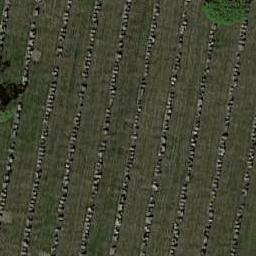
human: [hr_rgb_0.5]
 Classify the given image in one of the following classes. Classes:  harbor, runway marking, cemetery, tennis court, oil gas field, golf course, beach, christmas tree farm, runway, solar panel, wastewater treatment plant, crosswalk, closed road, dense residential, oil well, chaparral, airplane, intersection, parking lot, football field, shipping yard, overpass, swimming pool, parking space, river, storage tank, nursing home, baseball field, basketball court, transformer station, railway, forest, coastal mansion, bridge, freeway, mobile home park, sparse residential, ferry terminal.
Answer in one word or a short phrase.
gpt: cemetery